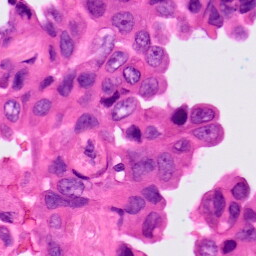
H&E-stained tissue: Lung